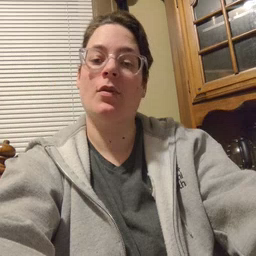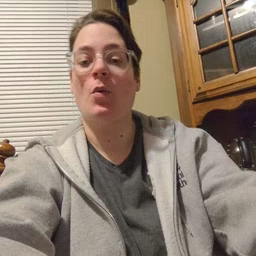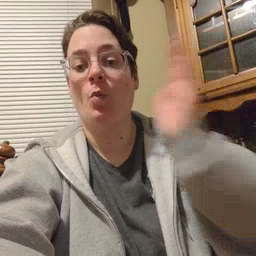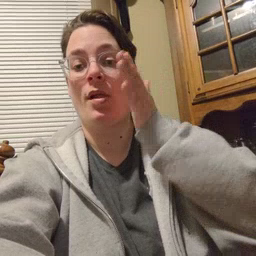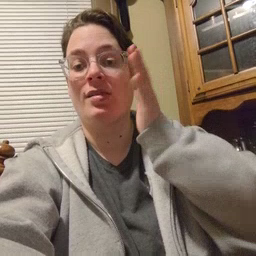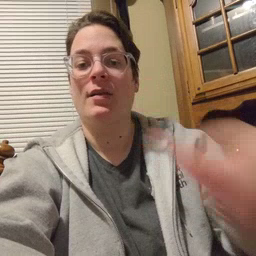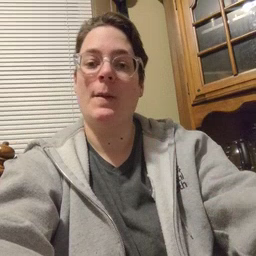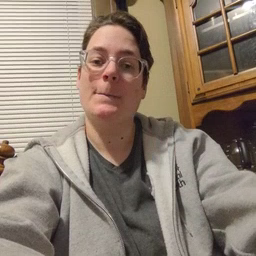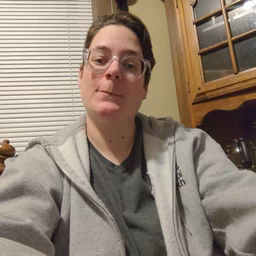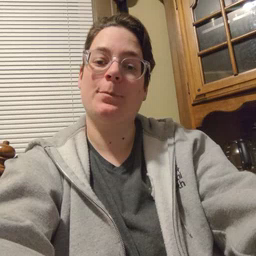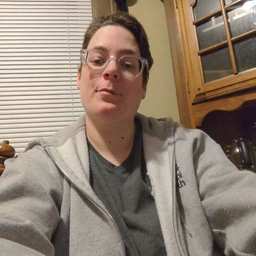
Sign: will